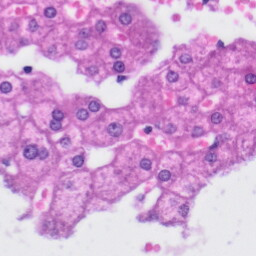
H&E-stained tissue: Liver